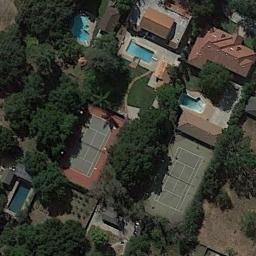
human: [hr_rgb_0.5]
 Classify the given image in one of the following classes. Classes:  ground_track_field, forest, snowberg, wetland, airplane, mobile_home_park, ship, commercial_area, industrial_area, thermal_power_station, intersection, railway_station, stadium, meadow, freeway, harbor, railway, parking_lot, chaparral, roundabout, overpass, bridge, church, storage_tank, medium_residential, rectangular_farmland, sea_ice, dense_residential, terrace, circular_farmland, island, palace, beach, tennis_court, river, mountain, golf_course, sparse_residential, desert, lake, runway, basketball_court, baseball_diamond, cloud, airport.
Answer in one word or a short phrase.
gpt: tennis_court